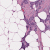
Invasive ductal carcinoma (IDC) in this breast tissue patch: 1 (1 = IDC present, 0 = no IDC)